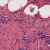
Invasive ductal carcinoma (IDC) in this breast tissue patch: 0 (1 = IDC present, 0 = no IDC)